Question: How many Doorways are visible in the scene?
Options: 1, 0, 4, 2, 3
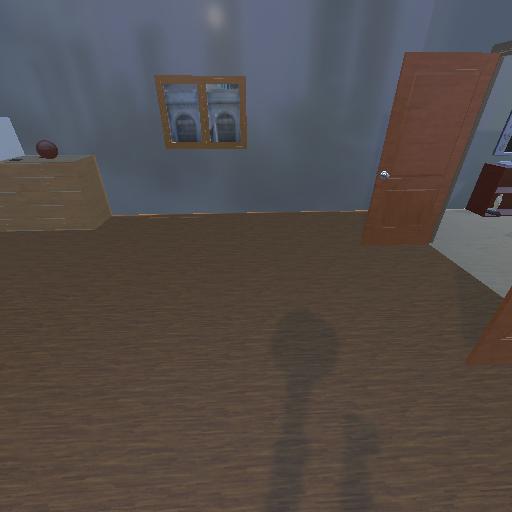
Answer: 1